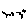
Label: bird